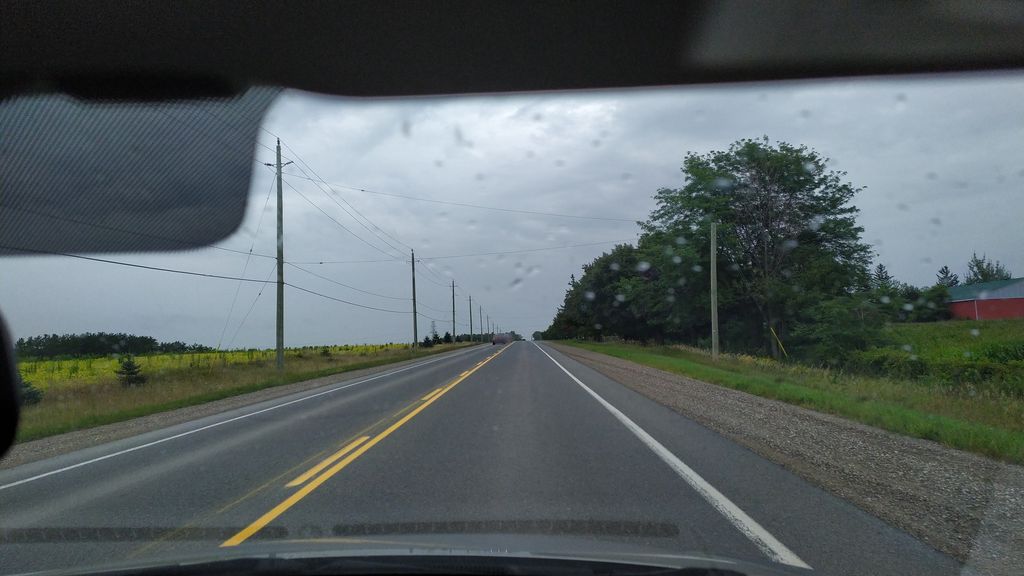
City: kitchener-waterloo